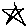
Label: star